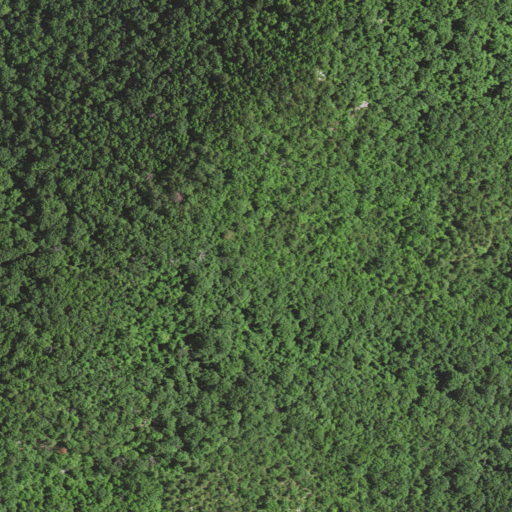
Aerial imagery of gap in Virginia named Jawbone Gap containing deciduous forest and mixed forest